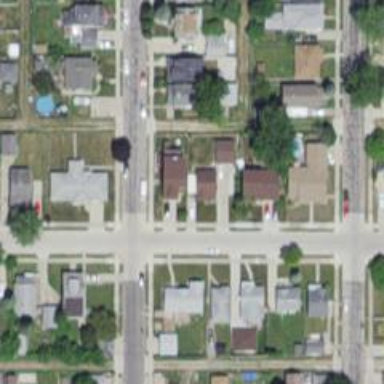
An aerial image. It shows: Residential road with separate sidewalk.